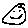
Label: smiley face